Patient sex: M
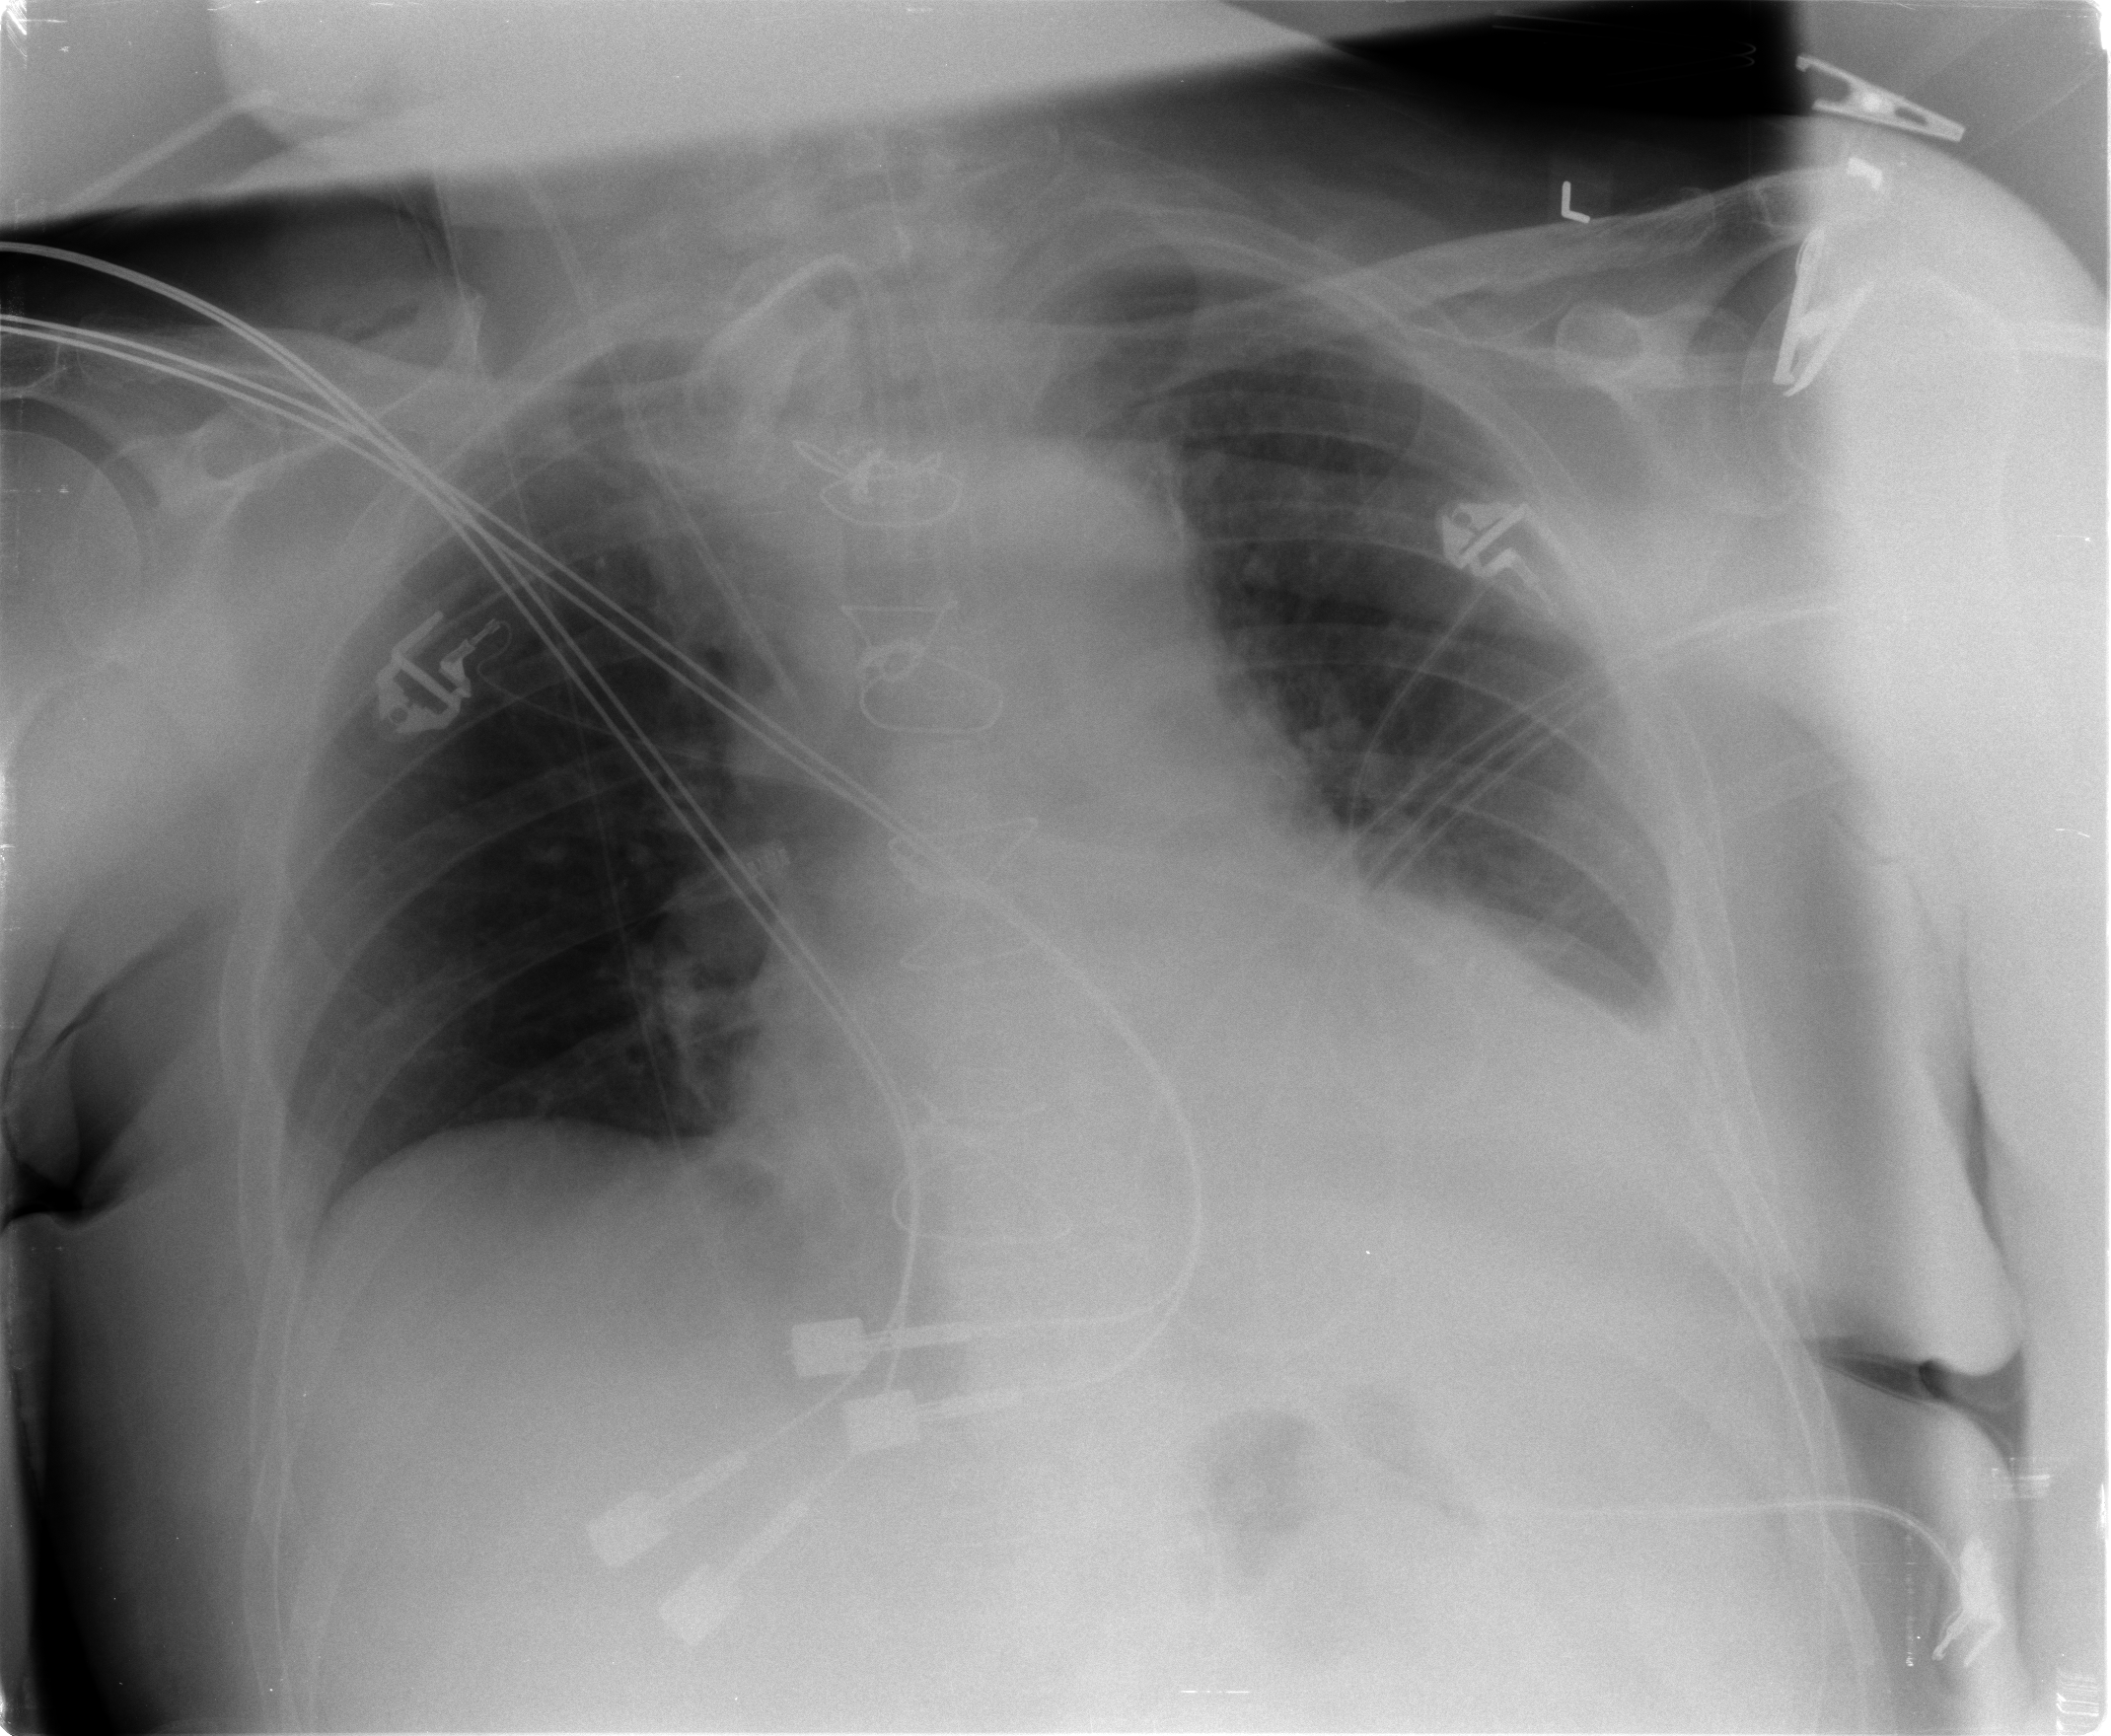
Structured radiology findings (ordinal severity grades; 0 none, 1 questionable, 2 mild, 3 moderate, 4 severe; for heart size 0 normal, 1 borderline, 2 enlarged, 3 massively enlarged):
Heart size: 2
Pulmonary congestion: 1
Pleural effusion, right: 0
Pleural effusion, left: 1
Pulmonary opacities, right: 0
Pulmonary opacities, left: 0
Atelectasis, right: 0
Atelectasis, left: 2